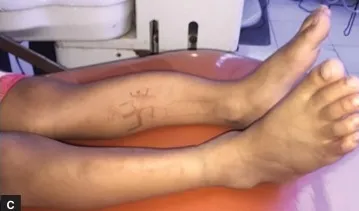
Bowing of legs.
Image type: medical_photograph (skin_photograph)